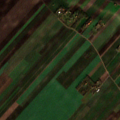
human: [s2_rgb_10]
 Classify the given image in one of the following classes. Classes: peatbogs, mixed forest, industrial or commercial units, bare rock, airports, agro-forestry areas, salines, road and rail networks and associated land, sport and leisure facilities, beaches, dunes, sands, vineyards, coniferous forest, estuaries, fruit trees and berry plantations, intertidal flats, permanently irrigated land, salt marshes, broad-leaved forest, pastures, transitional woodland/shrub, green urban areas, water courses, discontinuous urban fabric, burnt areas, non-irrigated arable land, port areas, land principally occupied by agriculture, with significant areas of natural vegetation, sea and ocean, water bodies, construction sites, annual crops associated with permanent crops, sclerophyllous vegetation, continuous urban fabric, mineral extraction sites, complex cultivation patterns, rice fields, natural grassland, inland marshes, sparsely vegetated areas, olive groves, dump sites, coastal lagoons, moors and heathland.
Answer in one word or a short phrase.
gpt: non-irrigated arable land, complex cultivation patterns